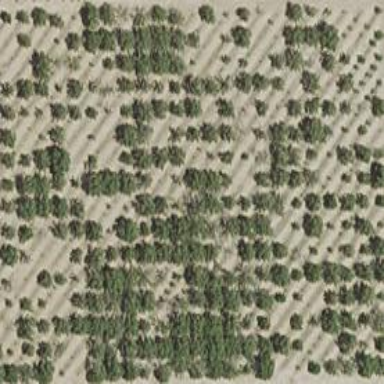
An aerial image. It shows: Orchard.